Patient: sex F, age 29
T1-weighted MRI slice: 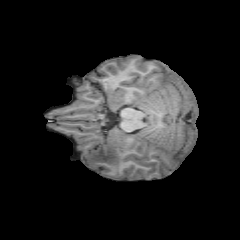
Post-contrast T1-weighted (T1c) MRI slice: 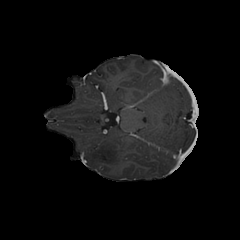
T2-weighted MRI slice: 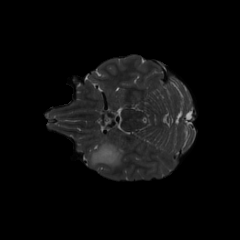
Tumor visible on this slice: yes
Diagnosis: Astrocytoma, IDH-mutant
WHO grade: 2